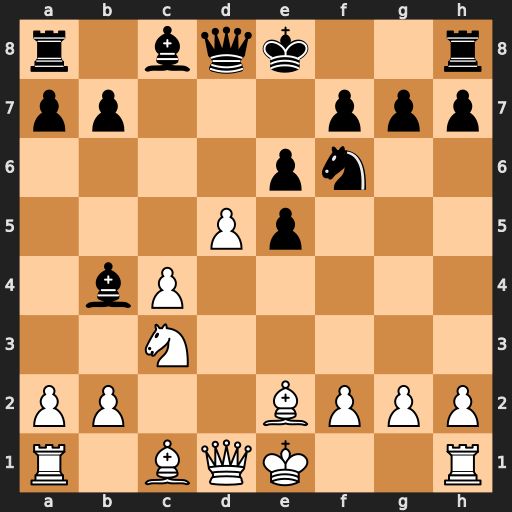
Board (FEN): r1bqk2r/pp3ppp/4pn2/3Pp3/1bP5/2N5/PP2BPPP/R1BQK2R
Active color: w
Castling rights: KQkq
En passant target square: -
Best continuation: Qa4+ Bd7 Qxb4